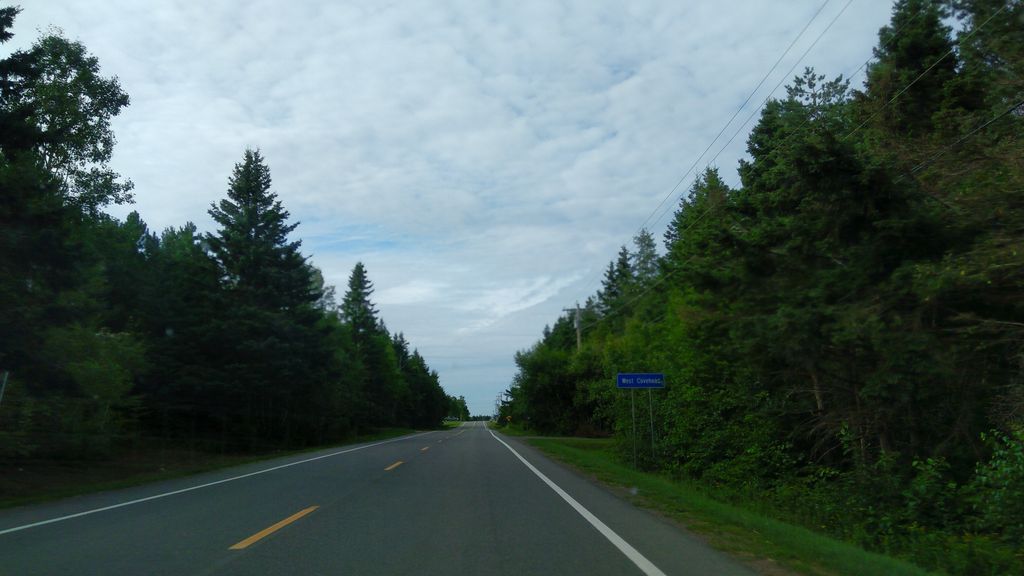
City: charlottetown